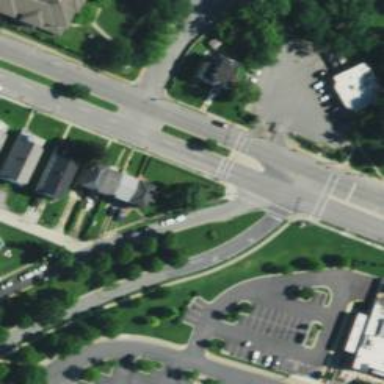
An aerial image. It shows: Asphalt footway with lined crossing markings.